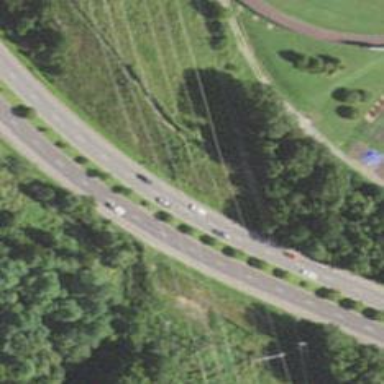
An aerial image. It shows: Asphalt trunk highway classified as expressway.